Question: I'm having a problem where my CSS dropdown menus are still displaying behind all the page text. I'm using the 'z-index: 9999;' on my UL item and still nothing. I added a screenshot below and you can check out <URL>.

I have tried adding z-index properties to most of the containers and still no luck. This small issue is killing me! I would definitely appreciate any help I can get to solve this :) thanks!
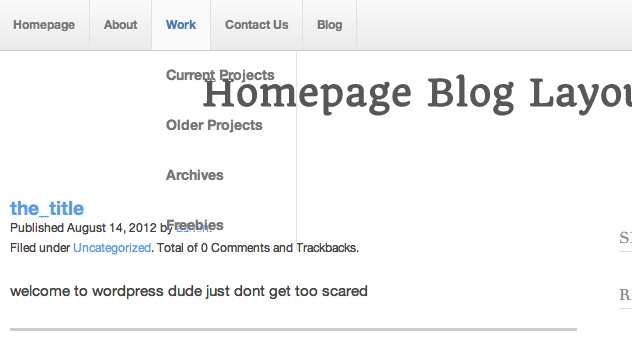
Answer: Your 'z-index' is correct, it appears over the content, you just forgot to add a 'background-color' to your menu.